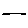
Label: line